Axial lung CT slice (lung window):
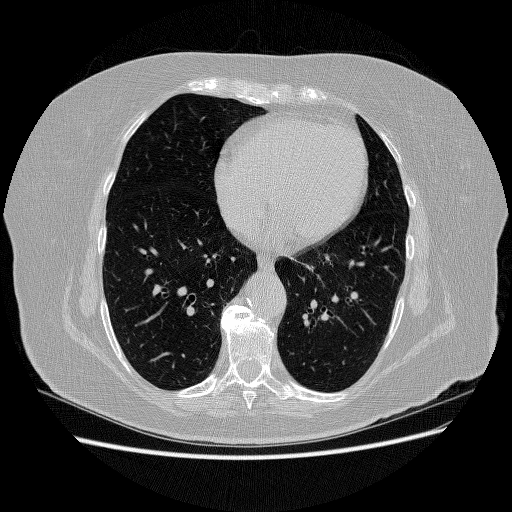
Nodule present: no